Question: How should I calculate the following integral in Matlab?

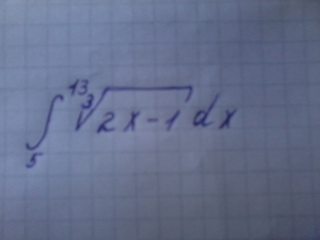
Answer: '''
fun = @(x) (2*x -1).^(1/3)
ans = integral(fun,5,13)
'''
In case this doesn't work try this
'''
fun = @(x) (2*x -1).^(1/3)
quadgk(fun,5,13)
ans =
20.3924
'''
write the function. calculate integral